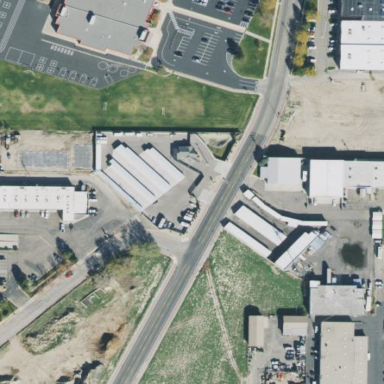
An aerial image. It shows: Storage rental shop.